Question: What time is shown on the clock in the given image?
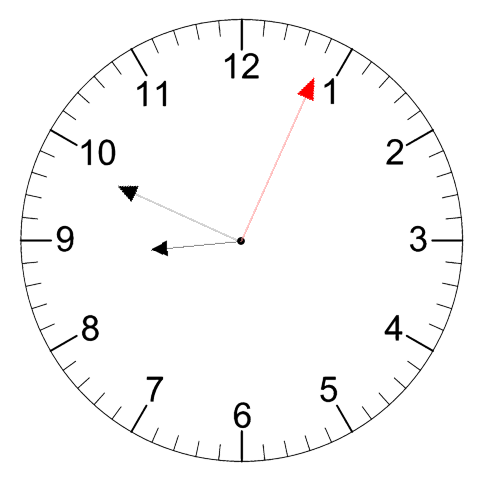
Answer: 08:49:04